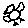
Label: bird